This continuous-wavelet-transform scalogram was computed from a bearing vibration snapshot. Based on the visible evidence, which condition applies: normal, inner_race, outer_race, ball?
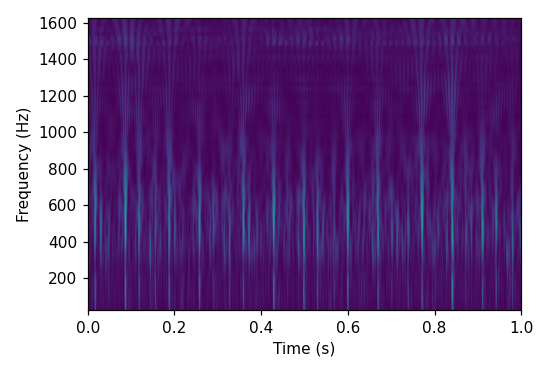
Answer: inner_race